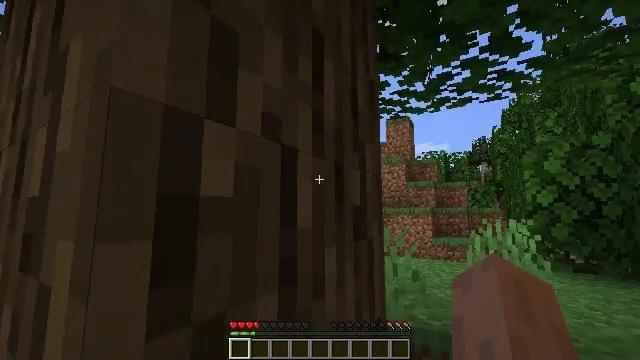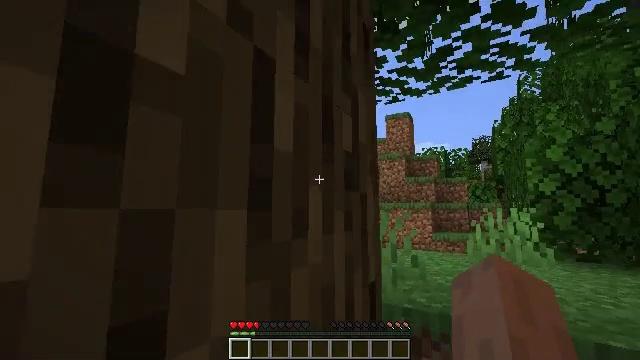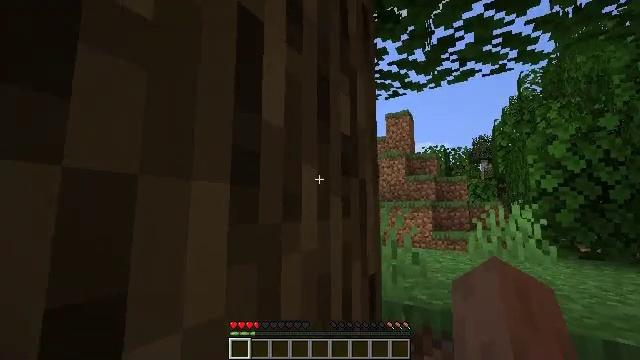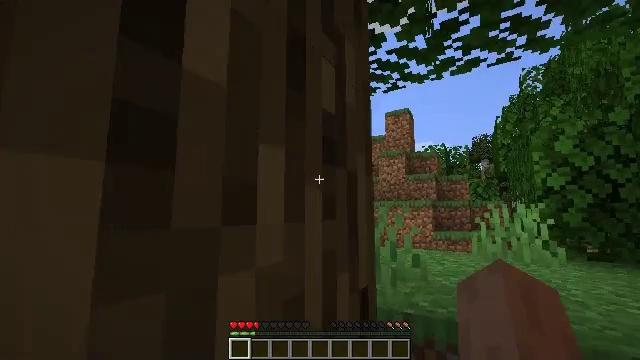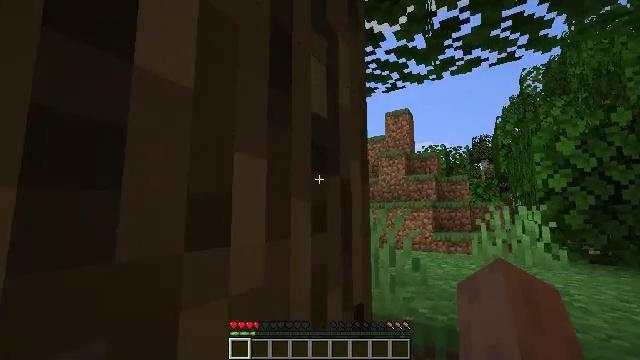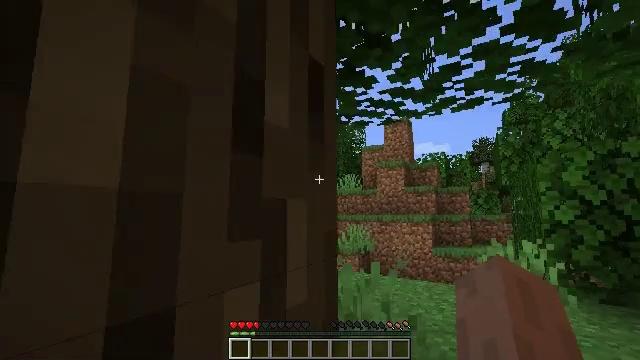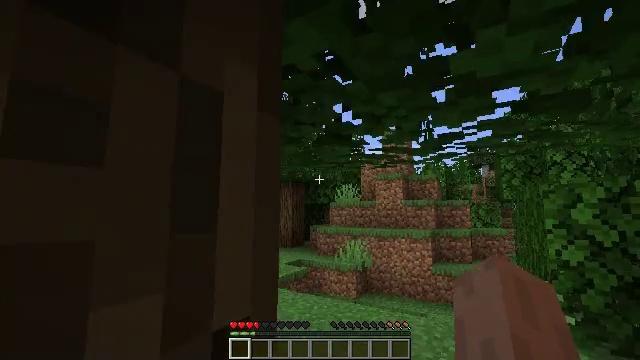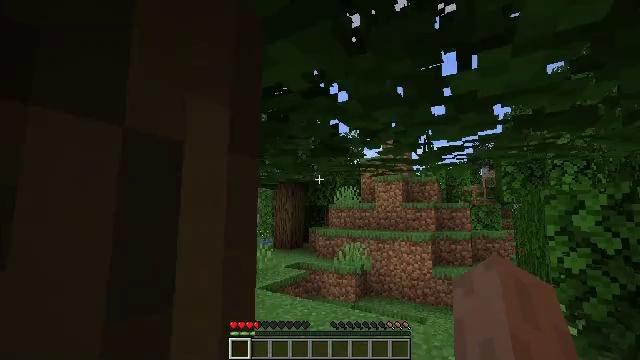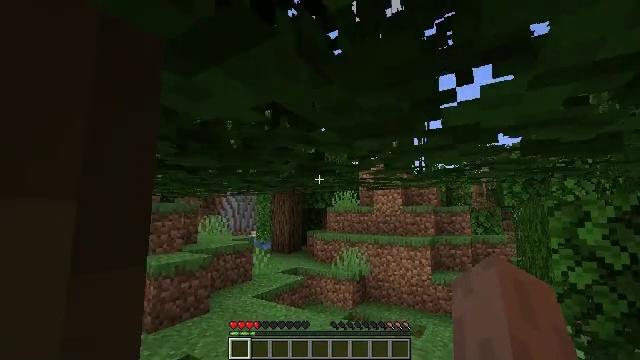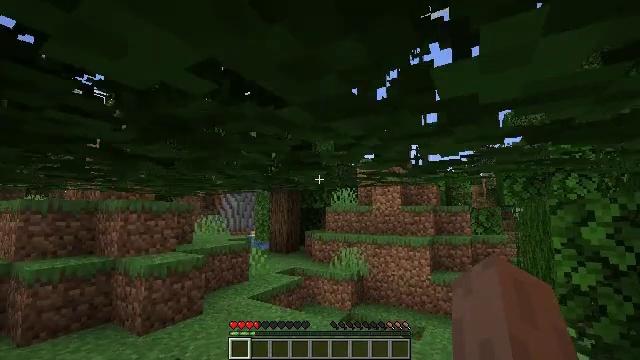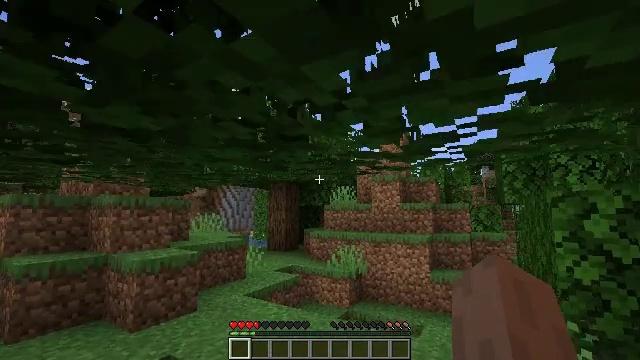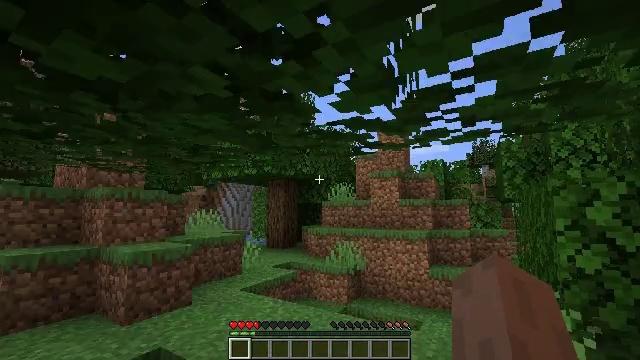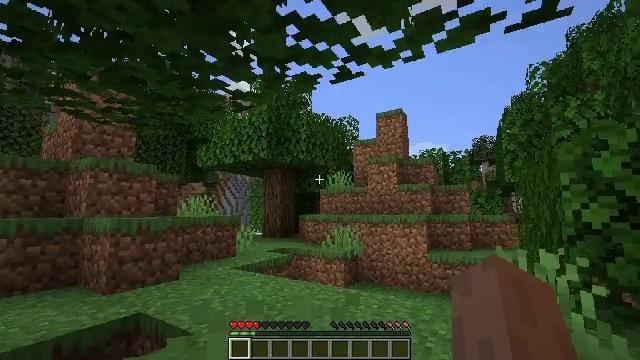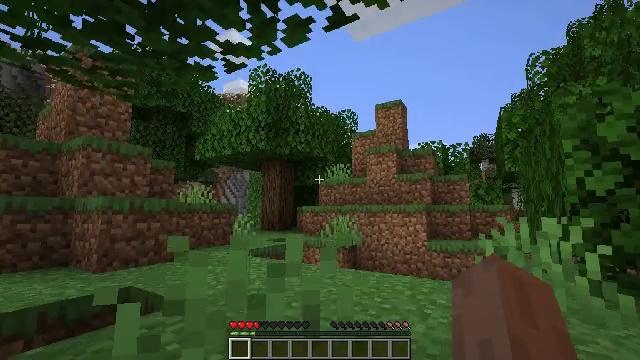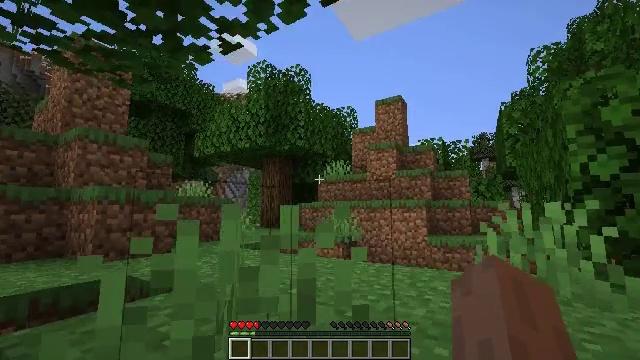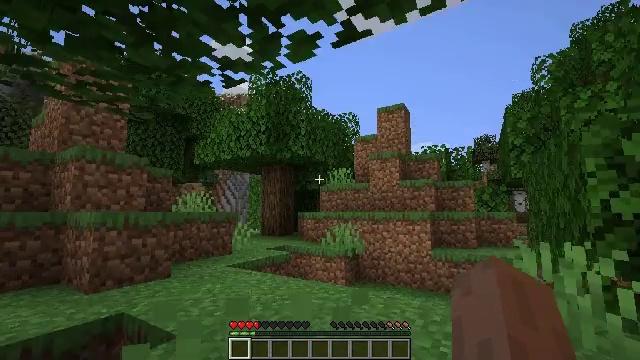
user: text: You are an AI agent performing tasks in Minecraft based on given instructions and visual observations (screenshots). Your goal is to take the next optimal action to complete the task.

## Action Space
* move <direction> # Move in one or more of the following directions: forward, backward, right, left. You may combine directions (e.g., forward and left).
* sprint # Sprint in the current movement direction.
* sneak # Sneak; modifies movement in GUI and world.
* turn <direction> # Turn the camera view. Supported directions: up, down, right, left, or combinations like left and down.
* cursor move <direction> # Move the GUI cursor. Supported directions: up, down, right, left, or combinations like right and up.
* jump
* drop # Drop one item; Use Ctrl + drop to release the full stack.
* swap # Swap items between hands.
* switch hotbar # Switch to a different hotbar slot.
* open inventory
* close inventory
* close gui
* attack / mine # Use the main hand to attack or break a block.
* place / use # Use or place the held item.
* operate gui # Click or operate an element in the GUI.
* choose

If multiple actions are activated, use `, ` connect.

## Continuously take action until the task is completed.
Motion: motion action
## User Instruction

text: Gather birch leaves using hands or shears.
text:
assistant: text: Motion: move forward, jump
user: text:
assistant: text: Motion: move forward, jump
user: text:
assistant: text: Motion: move forward, jump
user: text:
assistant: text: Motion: move forward, jump
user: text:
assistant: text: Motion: move forward, jump
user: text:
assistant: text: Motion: move forward, jump
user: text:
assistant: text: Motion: move forward, jump
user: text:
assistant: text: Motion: move forward, jump
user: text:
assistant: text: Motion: move forward, jump
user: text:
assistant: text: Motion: move forward, jump
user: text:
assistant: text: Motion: move forward, jump
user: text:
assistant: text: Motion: move forward, jump
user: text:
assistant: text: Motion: move forward, jump
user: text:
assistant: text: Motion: move forward, jump
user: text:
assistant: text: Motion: move forward, jump
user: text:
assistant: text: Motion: move forward, jump
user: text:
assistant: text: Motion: move forward, jump
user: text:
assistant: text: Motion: move forward, jump
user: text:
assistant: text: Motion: move forward, jump
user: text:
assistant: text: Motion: move forward, jump
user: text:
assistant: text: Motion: move forward, jump
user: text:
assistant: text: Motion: move forward, jump
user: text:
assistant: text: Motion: move forward, jump
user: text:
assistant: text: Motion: move forward, jump
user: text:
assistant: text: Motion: move forward, jump
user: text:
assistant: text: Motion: move forward, jump
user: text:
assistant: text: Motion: move forward, jump
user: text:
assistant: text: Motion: move forward, jump
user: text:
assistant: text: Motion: move forward, jump
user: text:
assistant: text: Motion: move forward and move left, jump